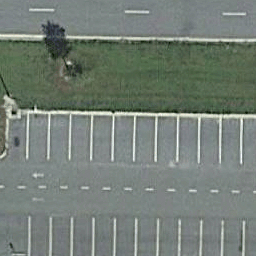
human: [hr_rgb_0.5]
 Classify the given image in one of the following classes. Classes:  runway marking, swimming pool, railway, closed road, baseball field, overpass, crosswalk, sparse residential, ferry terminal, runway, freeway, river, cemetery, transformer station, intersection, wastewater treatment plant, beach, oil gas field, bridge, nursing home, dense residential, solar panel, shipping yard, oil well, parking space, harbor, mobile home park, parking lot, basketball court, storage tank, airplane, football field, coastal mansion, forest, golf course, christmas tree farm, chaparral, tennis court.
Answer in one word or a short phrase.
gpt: parking space